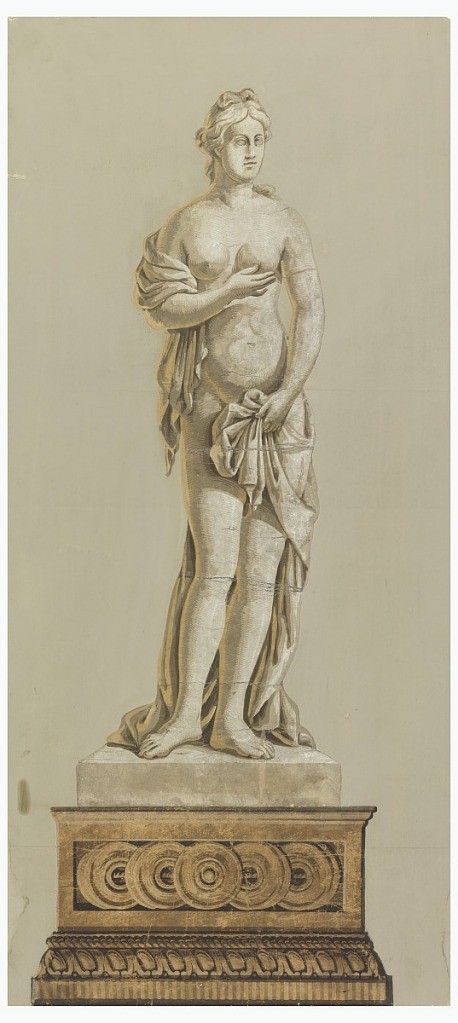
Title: Venus
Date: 1825–1835
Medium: Block-printed paper
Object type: Decorative panel
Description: Vertical rectangle. Female figure, suggestive of sculpture, in costume of classical antiquity, standing on a pedestal with guilloche decoration. Printed in grays and neutral yellow on gray ground.